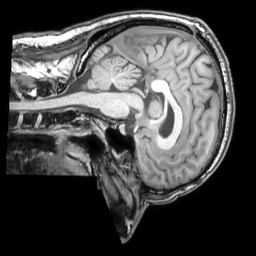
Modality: T1w
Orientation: sagittal
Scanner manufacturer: philips
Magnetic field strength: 3 T
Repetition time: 0.007 s
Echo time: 0.003501 s